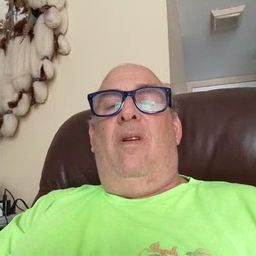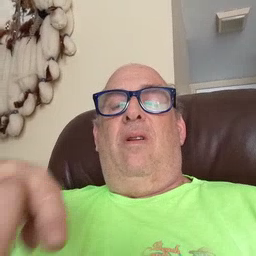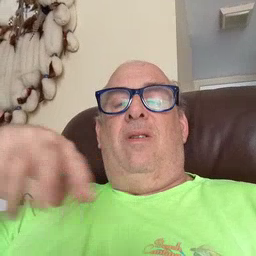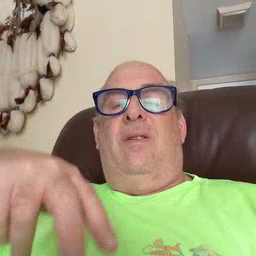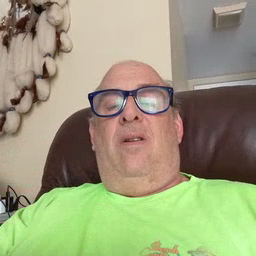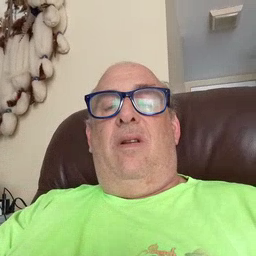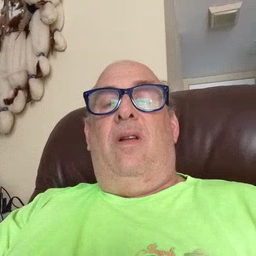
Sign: dance